Question: I have the following situation between these three tables:

Before I start explaining what I'm trying to accomplish here, let me clarify three things:
1. I drew the model on EntityFramework, but this is actually the database view. Just assume that the fields type match between tables;
2. I know that this database model sucks. But changing it is out of question. I know that it would make my life easier.
3. I'm using Visual Studio 2008 and .Net 3.5 on this project. But I'm accepting solutions based on Visual Studio 2010 and .Net 4.0 as well.
So, as I tried to demonstrate on the picture above, in this project that I'm working on I got these 3 tables. One of then, , associates a file to a transaction line, that is part of a full transaction.
Now, what I'm trying to associate here is and . However, doens't have field from the table. The fields and from this table stand for an composite key on . And indeed, 's and never repeat. They could be the primary key, but then again, I can't touch the database structure.
I try to associate and by creanting an of One To Many From to . After that, I select the and change to the screen, then I select .
The data that he askes me to fill on the model screen are:
- - - -
All of the scalar properties are set by theirs corresponding database fields, which are of the same name. But when I'm going to specify the linkage with table, the only scalar field that I can specify there is , which I don't have on the table.
I also tried to set 's and scalar properties entity key flag to true, and entity flag to false, but with no success, since the program warns me that database is a primary key but is not set like one on the entity.
Is it possible to link and with ? Is there any workaround for this situation?
Special Note: is indeed the primary key for . Others tables link with it by this field. The here is an exception to the common sense rule. :(
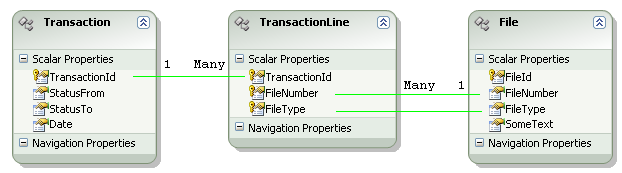
Answer: We archieved our goal :D.
Thanks to for giving us a tip about the solution.
Here is what we did:

1. We created a view, named VIEWFILEEXTRA, with just the fields we'd like to use in the association;
2. After that, we created an entity based on this view, named FileExtra;
3. Map FileExtra to VIEWFILEEXTRA, if not done yet;
4. Change FileNumber and FileType from FileExtra Entity Key flag to true;
5. Delete FileNumber and FileType scalar properties from File;
6. Create an 1 on 1 association between file and FileExtra;
7. Set the scalar properties in the association mapping to point to File's database fields FileNumber and FileType;
8. Create an 1 to Many association between FileExtra and TransactionLine;
9. Point the association mapping to TransactionLine, and set the fields.
And that's it. Thank you very much for your attention and tips :D.